【题型】填空题　【知识点】立体几何　【难度】hard
设$\lambda\in\mathbf{R}$，在如图所示的平行六面体$ABCD-A_1B_1C_1D_1$中，$\angle A_1AB=\angle A_1AD=\angle BAD=\frac{\pi}{3}$，$AA_1=2$，$AB=AD=1$，点$M$是棱$C_1D_1$的中点，$\overrightarrow{A_1N}=\lambda\overrightarrow{AD_1}$，若$\overrightarrow{AM}\cdot\overrightarrow{CN}=2$，则$\lambda$的值为\underline{\ \ \ \ \ \ \ }。

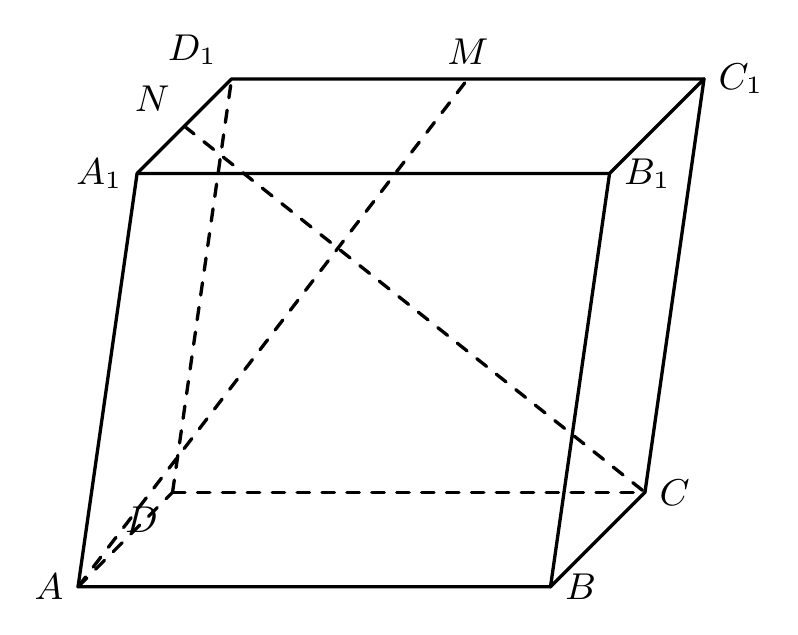
【解答】

\textbf{【答案】} $\frac{1}{3}$

\textbf{【分析】} 以$\overrightarrow{AB},\overrightarrow{AD},\overrightarrow{AA_1}$为基底表示$\overrightarrow{AM},\overrightarrow{CN}$，结合题意运用数量积及向量数乘运算即可求解。

\textbf{【详解】}
由题意，$\overrightarrow{A_1N}=\lambda\overrightarrow{AD_1}=\lambda\overrightarrow{AD}$。
向量$\overrightarrow{AM}$可表示为：
\[
\overrightarrow{AM}=\overrightarrow{AD_1}+\overrightarrow{D_1M}=\overrightarrow{AD}+\overrightarrow{AA_1}+\frac{1}{2}\overrightarrow{AB}
\]
向量$\overrightarrow{CN}$可表示为：
\[
\begin{aligned}
\overrightarrow{CN}&=\overrightarrow{AN}-\overrightarrow{AC}=\overrightarrow{AA_1}+\overrightarrow{A_1N}-\overrightarrow{AB}-\overrightarrow{AD}\\
&=\overrightarrow{AA_1}+\lambda\overrightarrow{AD}-\overrightarrow{AB}-\overrightarrow{AD}=\overrightarrow{AA_1}+(\lambda-1)\overrightarrow{AD}-\overrightarrow{AB}
\end{aligned}
\]

因此数量积$\overrightarrow{AM}\cdot\overrightarrow{CN}$为：
\[
\left(\overrightarrow{AD}+\overrightarrow{AA_1}+\frac{1}{2}\overrightarrow{AB}\right)\cdot\left(\overrightarrow{AA_1}+(\lambda-1)\overrightarrow{AD}-\overrightarrow{AB}\right)=2
\]

展开并整理得：
\[
\begin{aligned}
&\overrightarrow{AD}\cdot\overrightarrow{AA_1}+(\lambda-1)\overrightarrow{AD}^2-\overrightarrow{AD}\cdot\overrightarrow{AB}+\overrightarrow{AA_1}^2+(\lambda-1)\overrightarrow{AA_1}\cdot\overrightarrow{AD}-\overrightarrow{AA_1}\cdot\overrightarrow{AB}\\
&+\frac{1}{2}\overrightarrow{AB}\cdot\overrightarrow{AA_1}+\frac{1}{2}\overrightarrow{AB}\cdot(\lambda-1)\overrightarrow{AD}-\frac{1}{2}\overrightarrow{AB}^2=2
\end{aligned}
\]

由$\angle A_1AB=\angle A_1AD=\angle BAD=\frac{\pi}{3}$，$AA_1=2$，$AB=AD=1$，代入数量积与模长的计算结果：
\[
\begin{aligned}
&2\times1\times\frac{1}{2}+(\lambda-1)\times1\times1+4+(\lambda-1)\times2\times1\times\frac{1}{2}-2\times1\times\frac{1}{2}\\
&+\frac{1}{2}\times1\times2\times\frac{1}{2}+\frac{1}{2}(\lambda-1)\times1\times1\times\frac{1}{2}-\frac{1}{2}\times1=2
\end{aligned}
\]

化简得：
\[
\frac{9}{4}(\lambda-1)+\frac{7}{2}=2
\]

解得：
\[
\lambda=\frac{1}{3}
\]

故答案为：$\frac{1}{3}$。